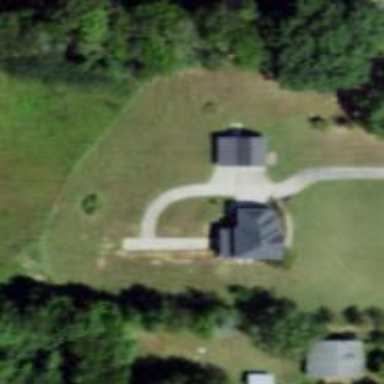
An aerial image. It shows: Driveway leading to service road.